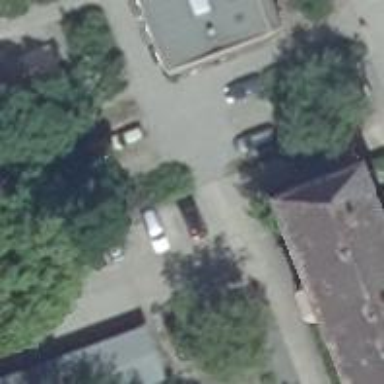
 there is perpendicular on-street parking."